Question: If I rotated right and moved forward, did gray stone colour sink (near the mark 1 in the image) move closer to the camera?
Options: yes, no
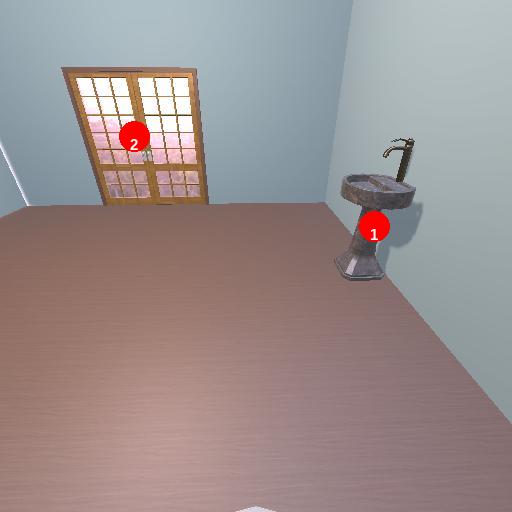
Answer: yes